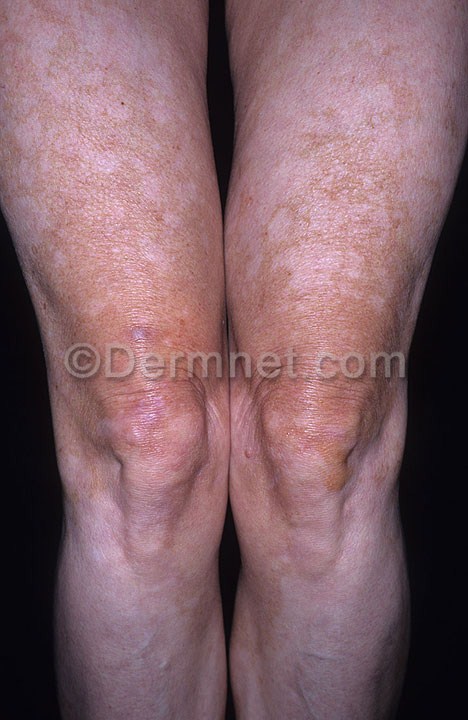
Disease: Light Diseases and Disorders of Pigmentation